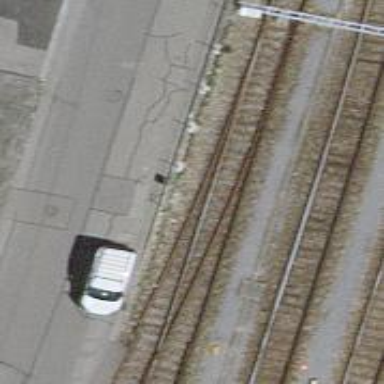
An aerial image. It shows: Railway switch.